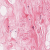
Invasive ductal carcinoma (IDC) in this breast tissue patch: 0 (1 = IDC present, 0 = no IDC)